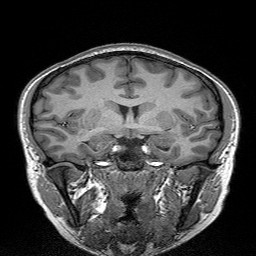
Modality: T1w
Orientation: sagittal
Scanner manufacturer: siemens
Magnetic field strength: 3 T
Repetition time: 2.3 s
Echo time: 0.00298 s